Question: For clarity - here is a picture of the box I am talking about in this question:

I have built a relatively complex WP site for a client which is more of a CMS than a blog and relies on a hierarchy of pages being built. (Well, they're actually custom post types with ''hierarchical' => true' set)
is it possible to show draft (or pending review) pages in the page attributes 'Parent page' dropdown list? Without this, it means making each page live before the whole section is ready - and that's not a suitable solution.
- - <URL>-
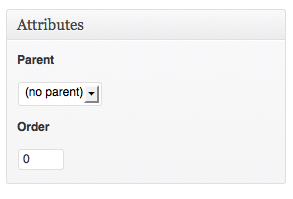
Answer: Very nice question!
The following does it. One filter is for the edit page screen and the other for the Quick Edit menu.
Tested with a hierarchical custom post type.
'''
add_filter( 'page_attributes_dropdown_pages_args', 'so_3538267_enable_drafts_parents' );
add_filter( 'quick_edit_dropdown_pages_args', 'so_3538267_enable_drafts_parents' );
function so_3538267_enable_drafts_parents( $args )
{
$args['post_status'] = 'draft,publish,pending';
return $args;
}
'''
<URL>